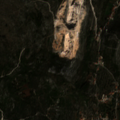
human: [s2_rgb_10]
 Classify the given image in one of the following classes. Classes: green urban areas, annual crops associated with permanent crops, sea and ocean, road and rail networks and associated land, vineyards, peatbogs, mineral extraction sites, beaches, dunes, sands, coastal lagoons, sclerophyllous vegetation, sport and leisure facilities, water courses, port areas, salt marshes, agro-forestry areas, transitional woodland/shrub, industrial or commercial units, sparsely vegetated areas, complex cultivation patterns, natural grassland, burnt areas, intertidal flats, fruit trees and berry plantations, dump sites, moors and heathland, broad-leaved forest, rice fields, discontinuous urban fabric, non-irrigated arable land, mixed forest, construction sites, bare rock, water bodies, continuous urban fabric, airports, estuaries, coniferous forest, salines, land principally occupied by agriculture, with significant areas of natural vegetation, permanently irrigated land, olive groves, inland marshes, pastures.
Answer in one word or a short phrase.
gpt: mineral extraction sites, olive groves, land principally occupied by agriculture, with significant areas of natural vegetation, sclerophyllous vegetation